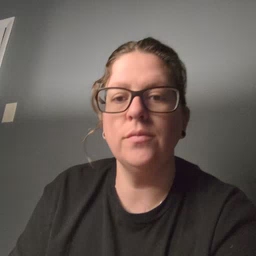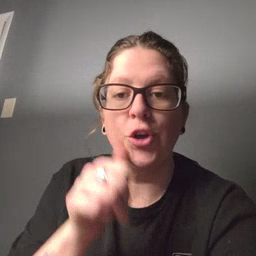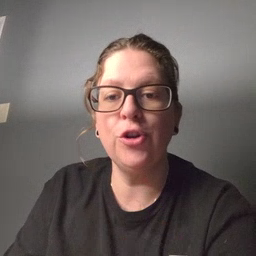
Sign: girl